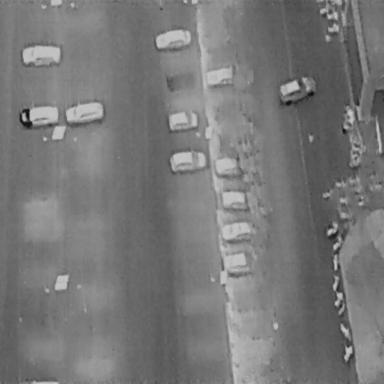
There are 12 Cars in the infrared image.